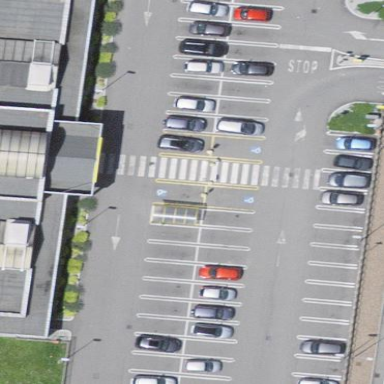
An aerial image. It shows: Asphalt parking aisle designated as service road.